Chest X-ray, PA view. Patient: 68 years old, sex M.
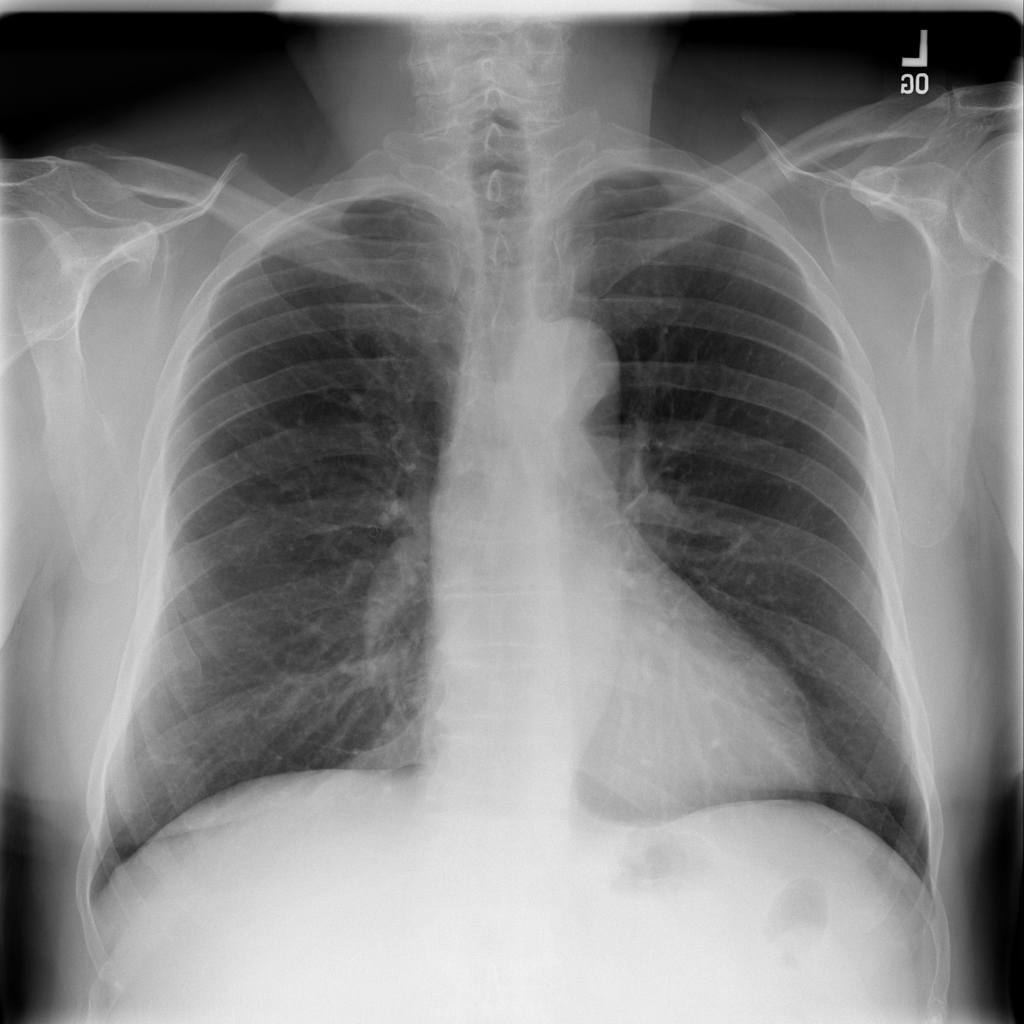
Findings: No Finding